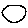
Label: circle